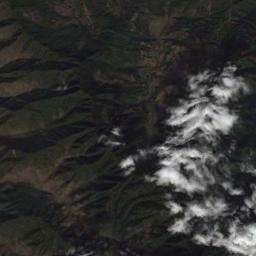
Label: cloud